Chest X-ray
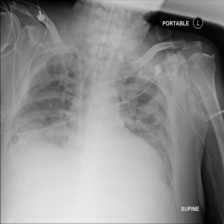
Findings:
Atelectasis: negative
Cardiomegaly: negative
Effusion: positive
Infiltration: negative
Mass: negative
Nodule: negative
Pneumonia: negative
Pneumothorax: negative
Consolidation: negative
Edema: negative
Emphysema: negative
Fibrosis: negative
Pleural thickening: negative
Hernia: negative